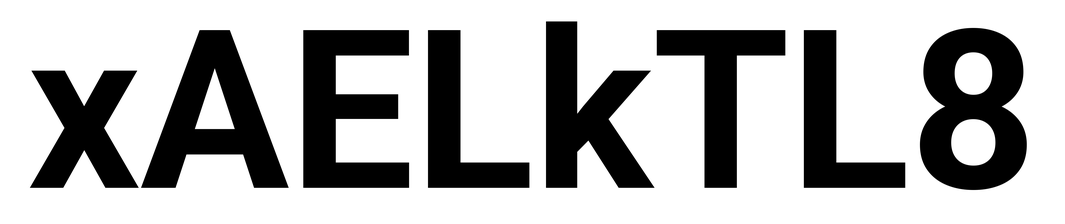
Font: Roboto_Bold